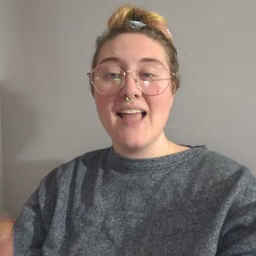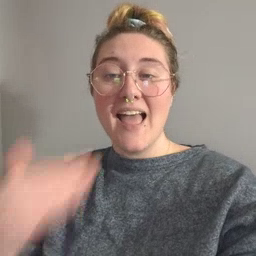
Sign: head